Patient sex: M
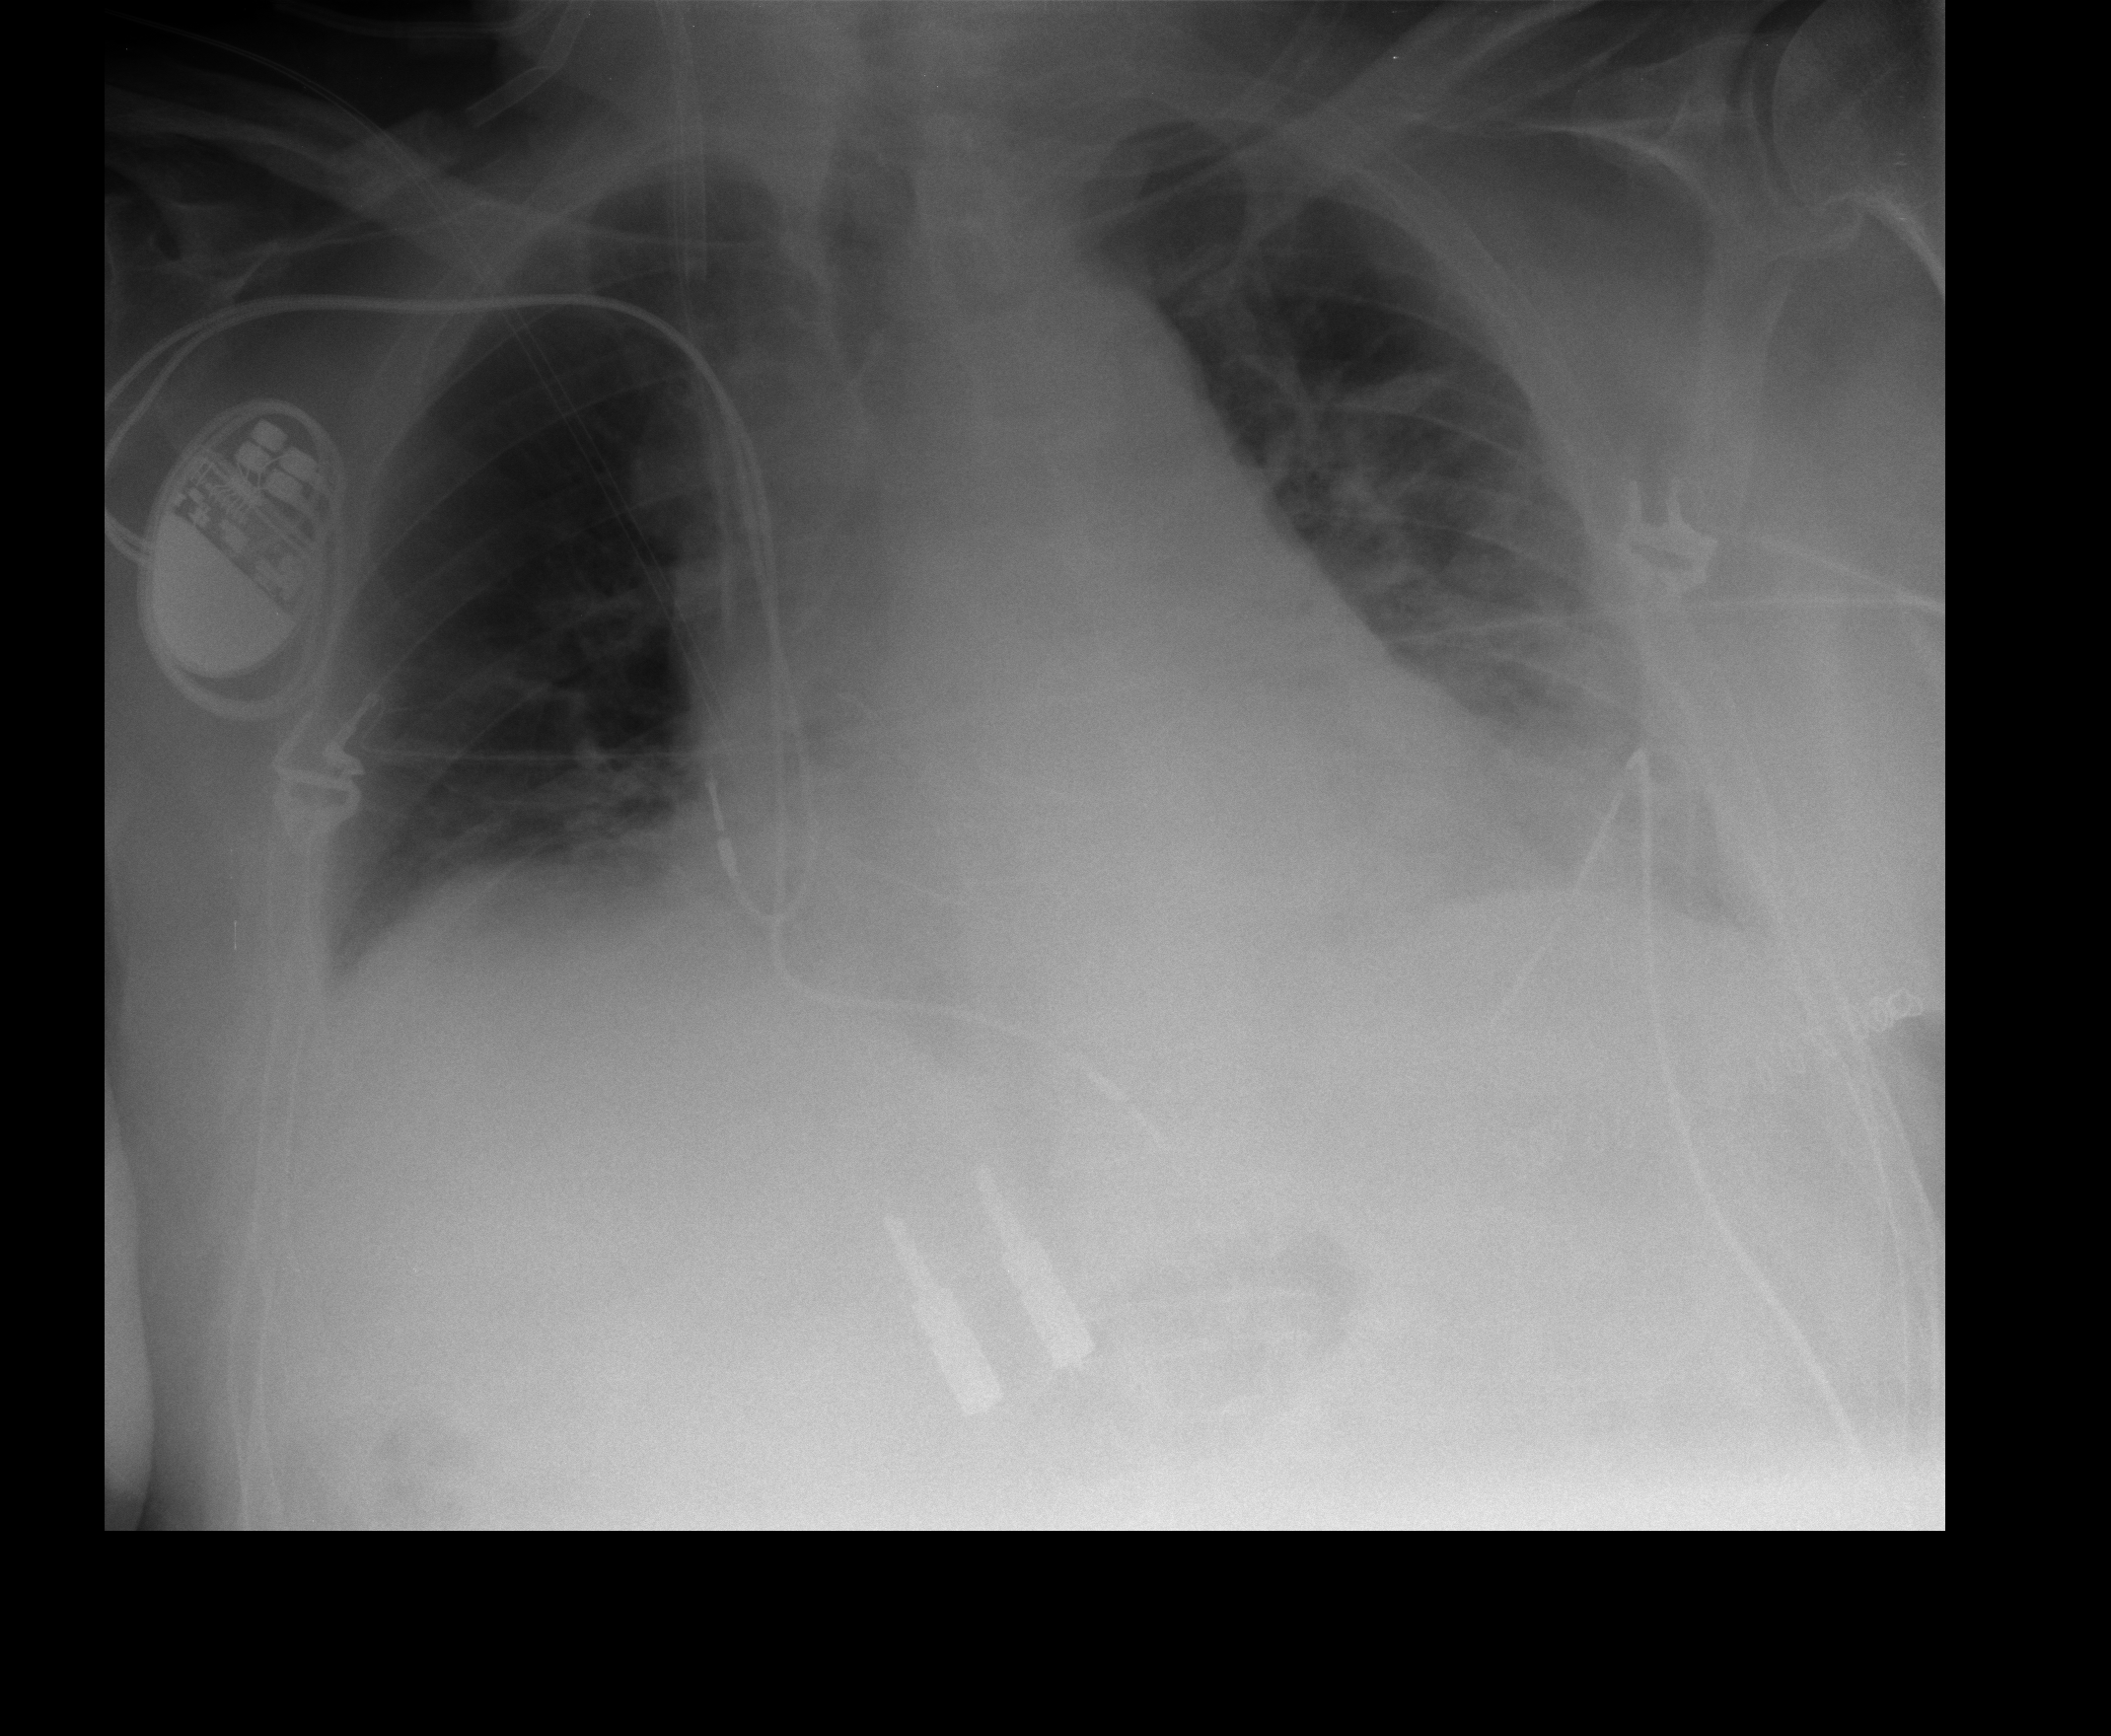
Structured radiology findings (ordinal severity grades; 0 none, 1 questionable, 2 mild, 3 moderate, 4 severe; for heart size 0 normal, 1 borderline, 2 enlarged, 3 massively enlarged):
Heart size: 2
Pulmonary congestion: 2
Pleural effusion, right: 1
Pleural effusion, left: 1
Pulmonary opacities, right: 0
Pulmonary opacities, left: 1
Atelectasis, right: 2
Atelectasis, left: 2